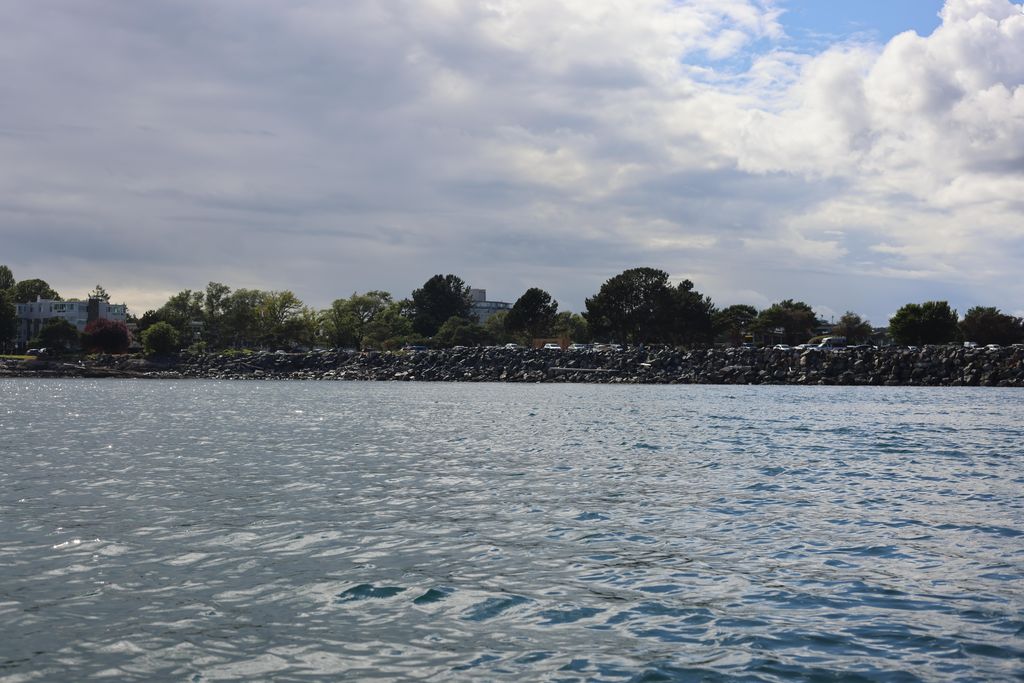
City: victoria